Brain MRI, t1w sequence, axial 2D slice.
Patient: age 39, sex M, weight 95 kg, height 1.95 m
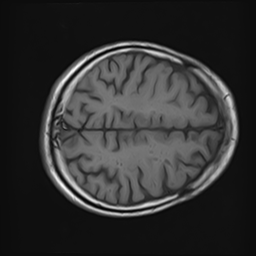